Field crop: tomato
Growth stage: 1
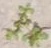
Species: portulaca